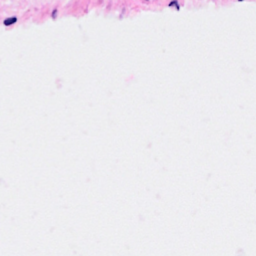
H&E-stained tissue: Breast